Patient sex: M
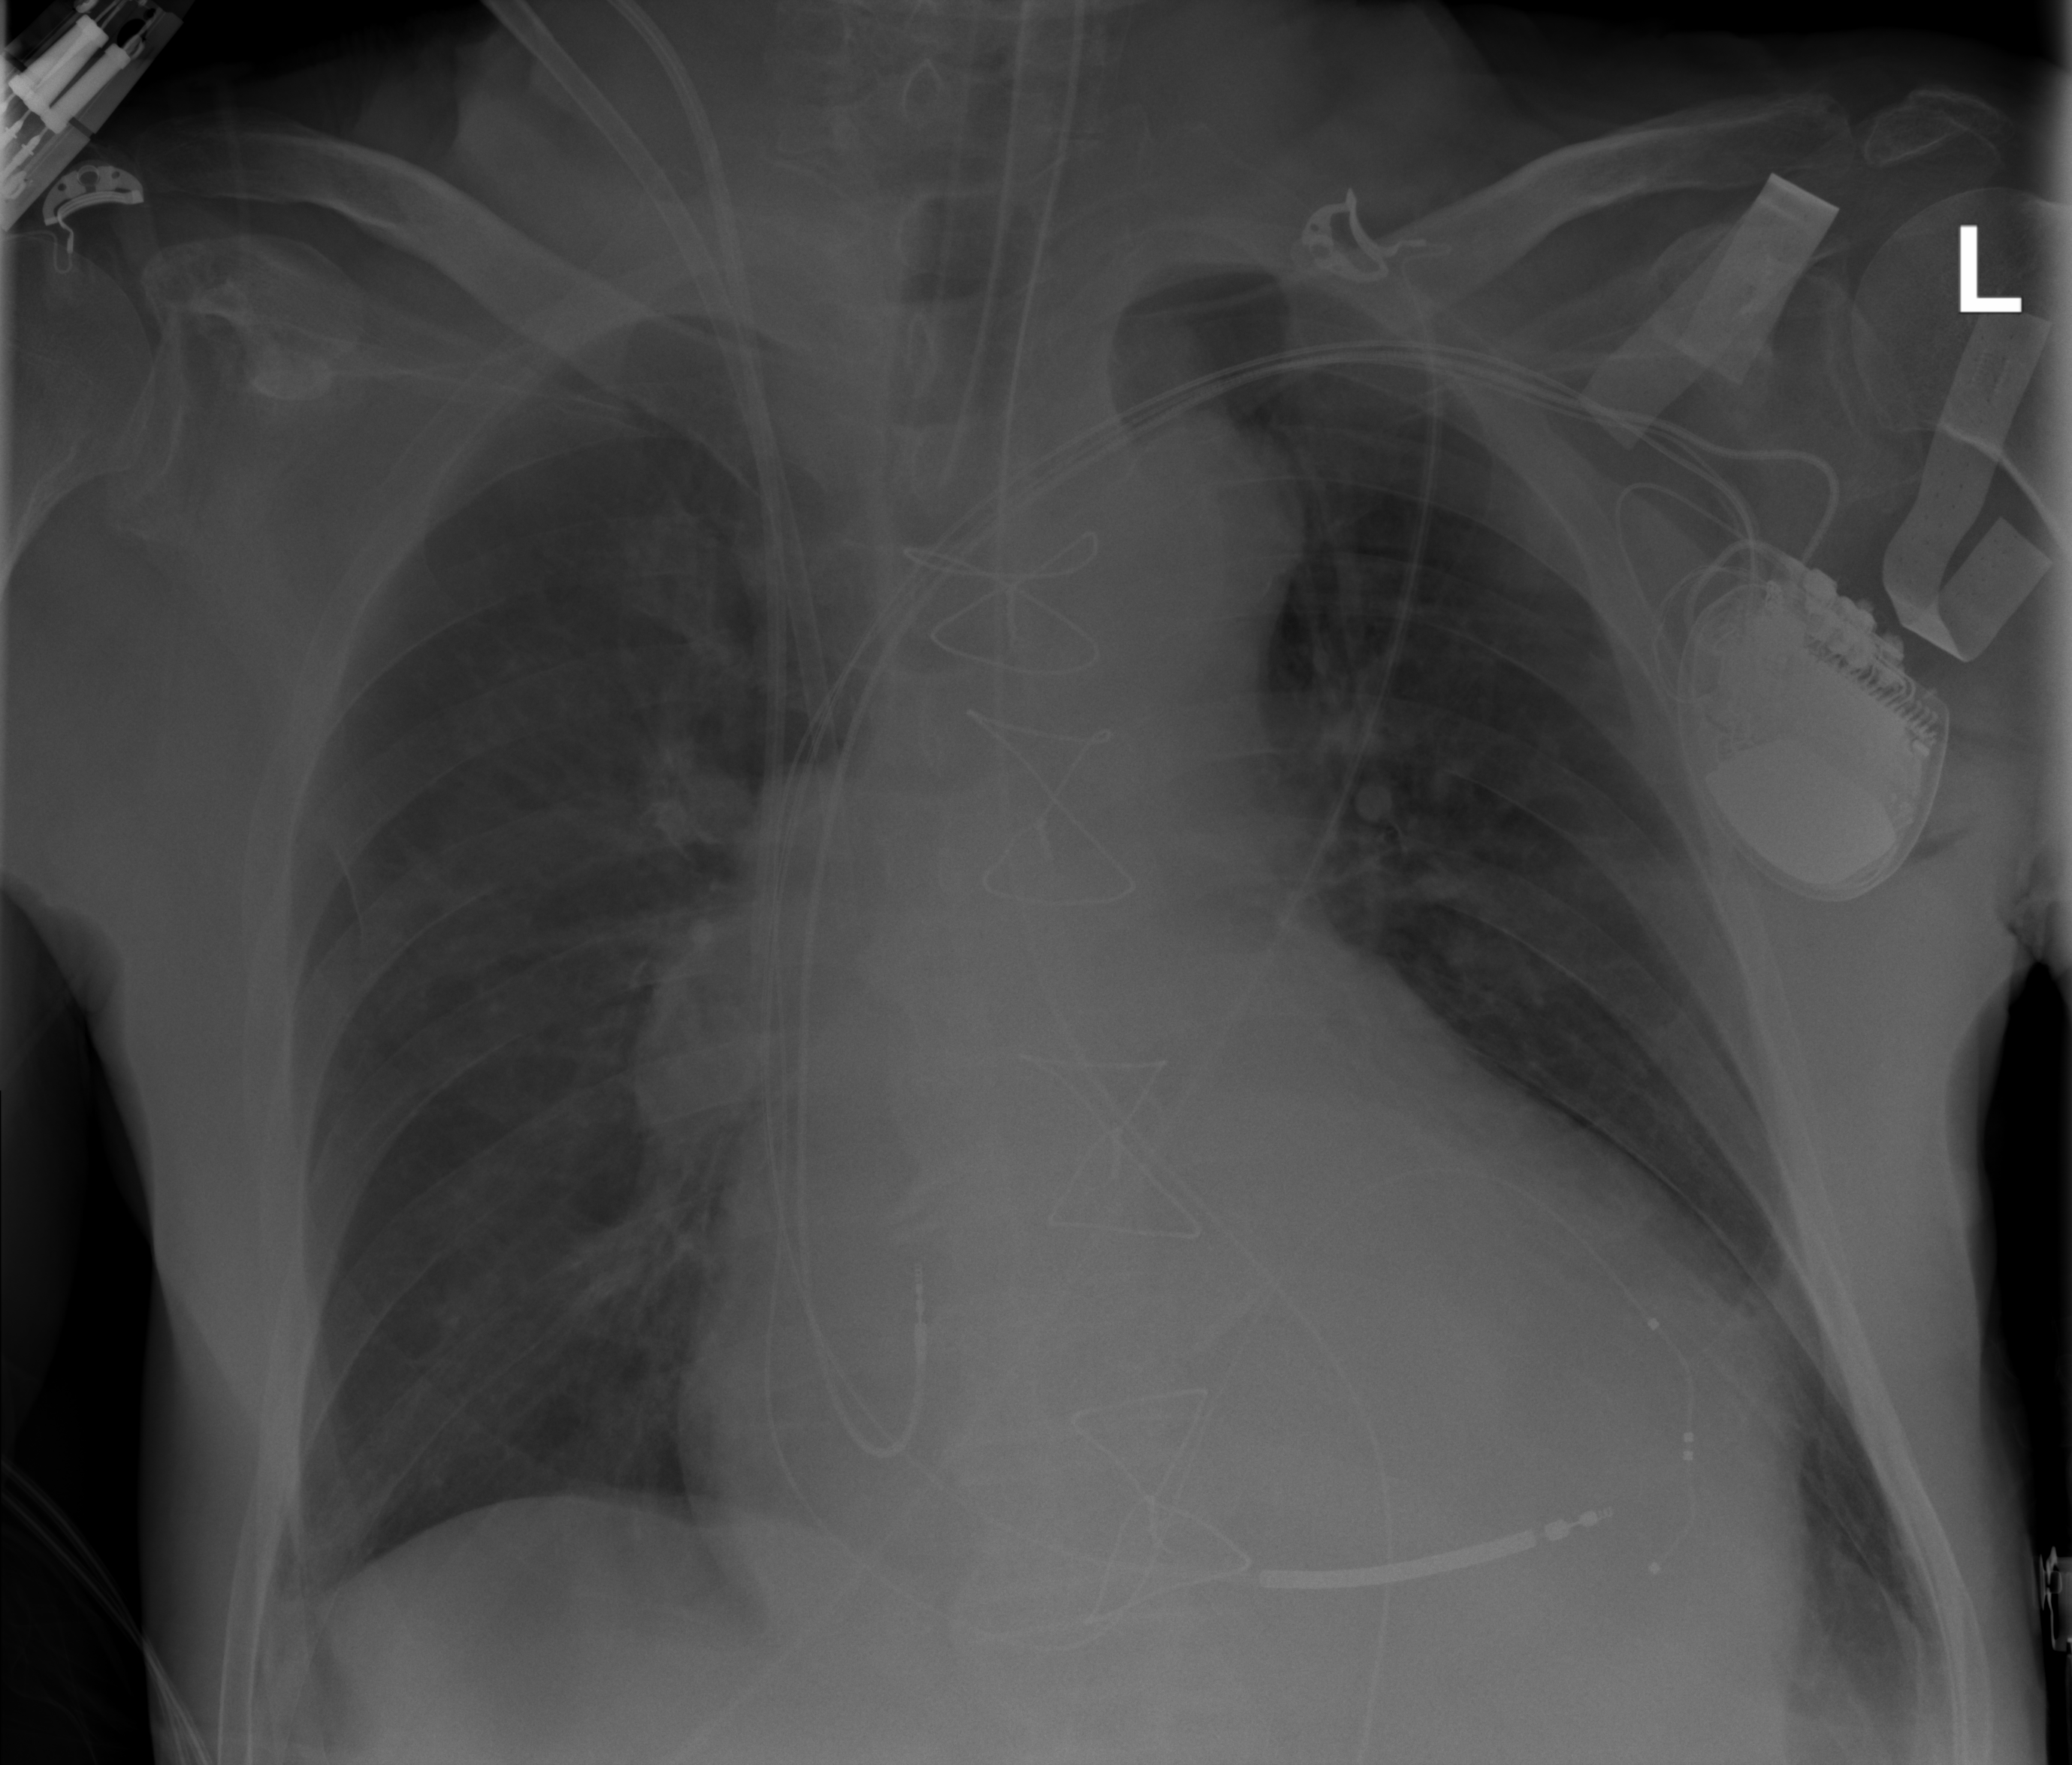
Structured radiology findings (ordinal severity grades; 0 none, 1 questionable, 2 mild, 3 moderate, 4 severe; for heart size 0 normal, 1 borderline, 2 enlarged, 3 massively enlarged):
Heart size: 3
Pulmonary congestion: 2
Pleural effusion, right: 2
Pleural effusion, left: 2
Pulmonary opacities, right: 0
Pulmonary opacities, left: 0
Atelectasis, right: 0
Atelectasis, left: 0